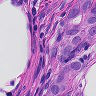
Metastatic tissue present: yes